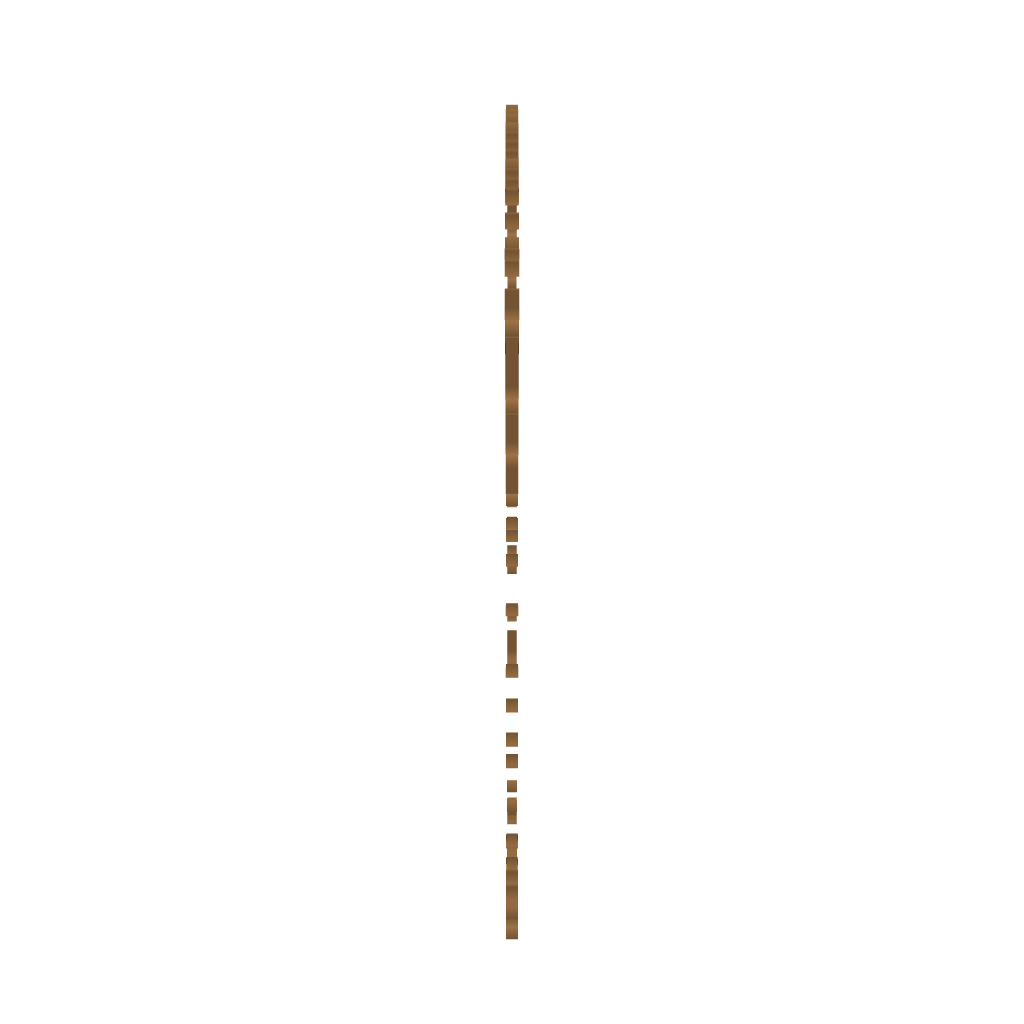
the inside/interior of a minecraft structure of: Stewie!